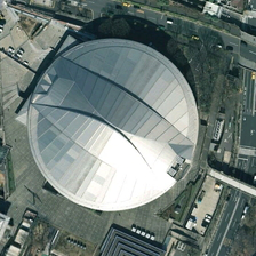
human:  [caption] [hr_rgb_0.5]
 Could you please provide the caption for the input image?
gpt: a square with a circle white building is located at the corner of a flyover .

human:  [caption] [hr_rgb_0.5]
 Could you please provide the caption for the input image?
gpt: a square with a circular white building is located at the corner of a flyover .

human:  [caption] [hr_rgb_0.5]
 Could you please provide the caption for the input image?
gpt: it is a round center with a white metal roof surrounded by roads and houses .

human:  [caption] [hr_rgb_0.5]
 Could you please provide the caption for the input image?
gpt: the circle metal center is in the corner of two streets .

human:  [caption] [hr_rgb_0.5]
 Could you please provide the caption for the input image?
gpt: a circle center building is near a crossroads and several buildings .